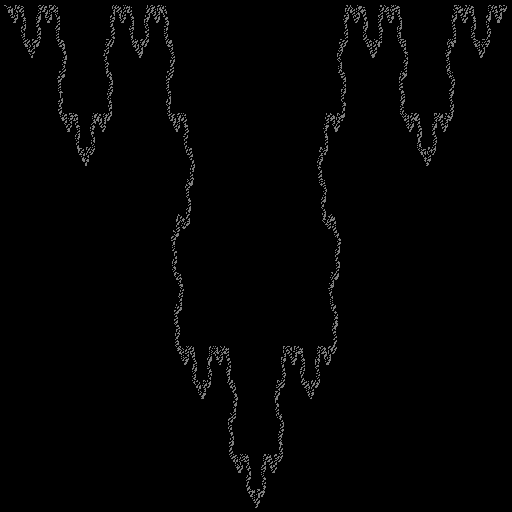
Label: koch_curve